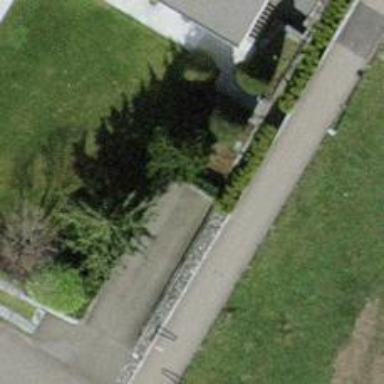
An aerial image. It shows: Parking entrance.